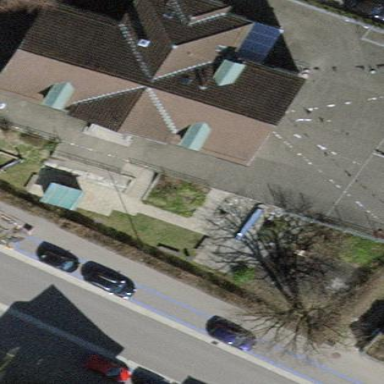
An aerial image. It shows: School.